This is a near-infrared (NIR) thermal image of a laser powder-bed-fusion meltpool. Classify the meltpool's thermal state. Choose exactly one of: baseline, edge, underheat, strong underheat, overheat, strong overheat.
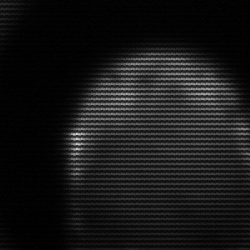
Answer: edge